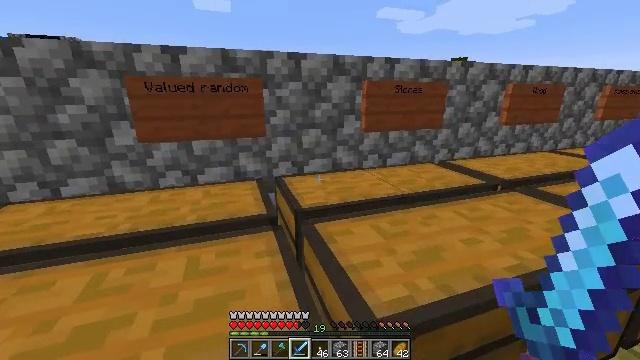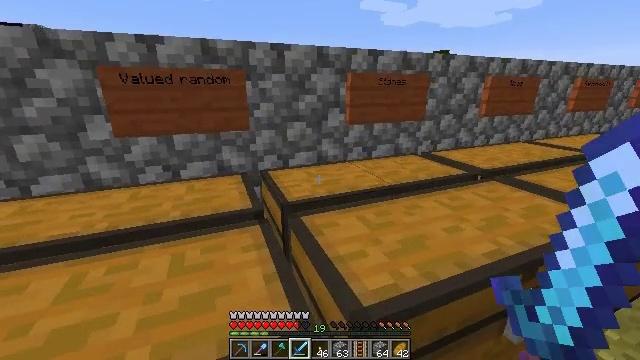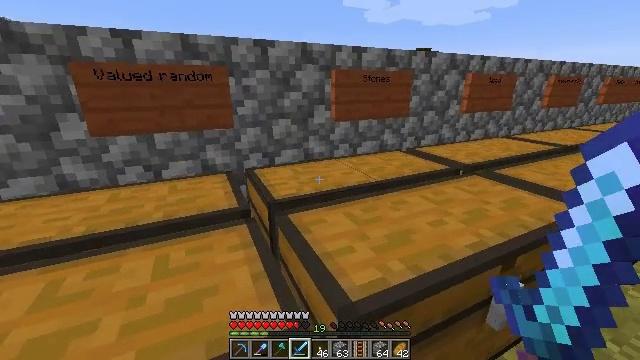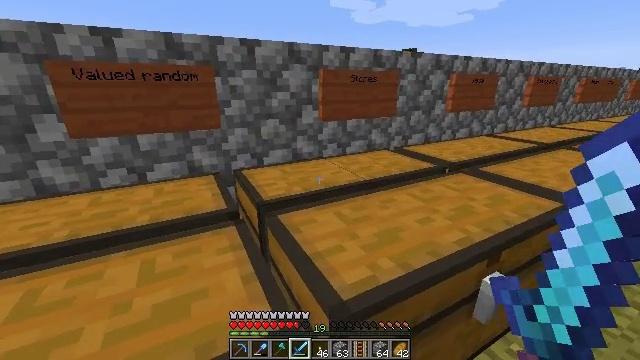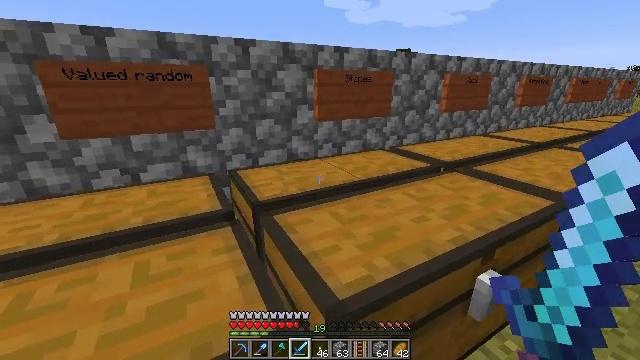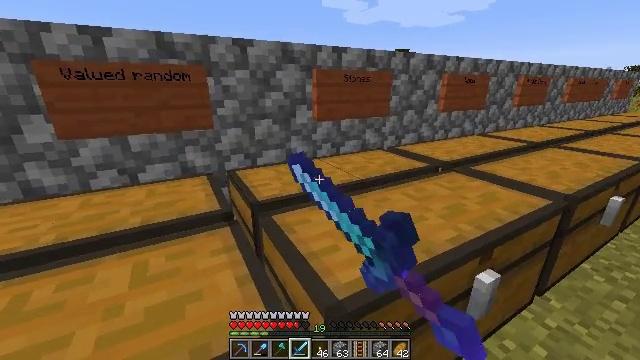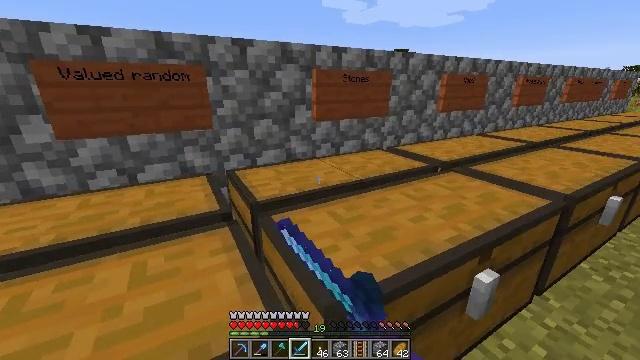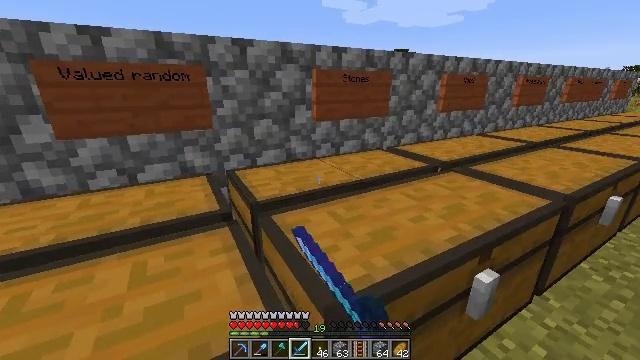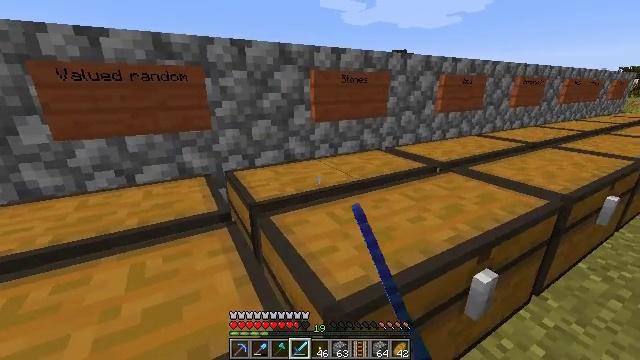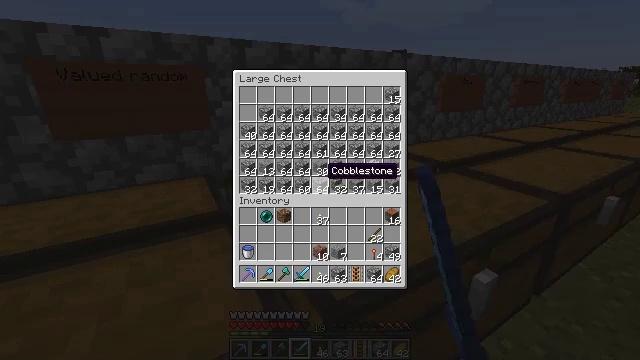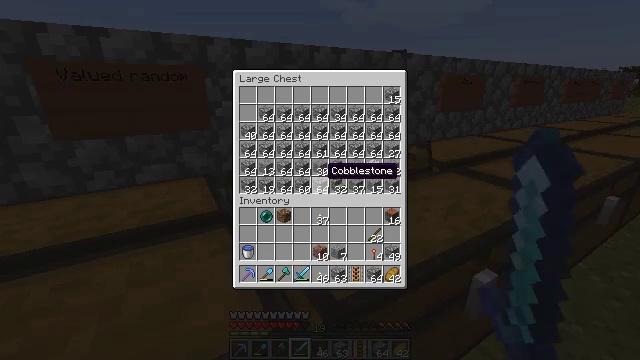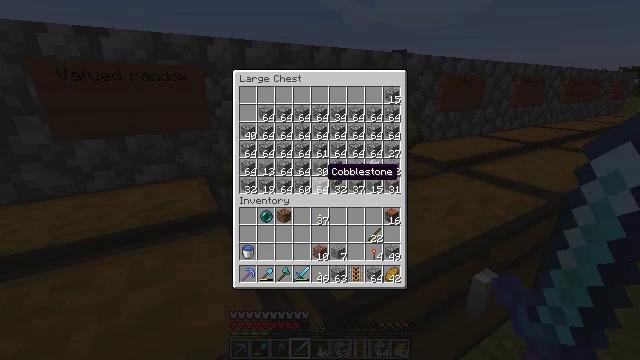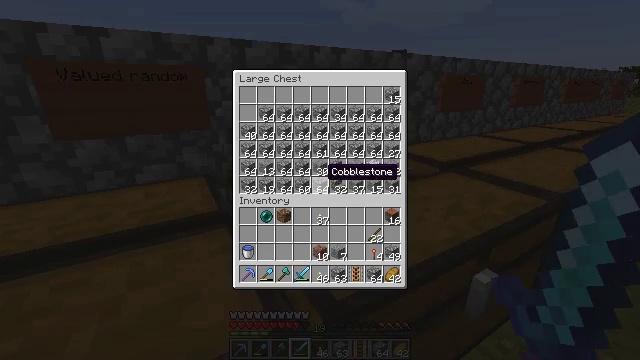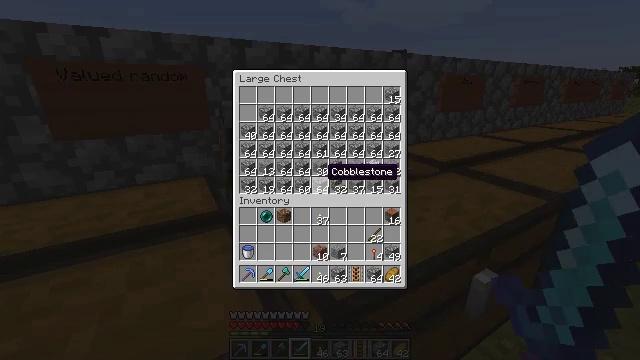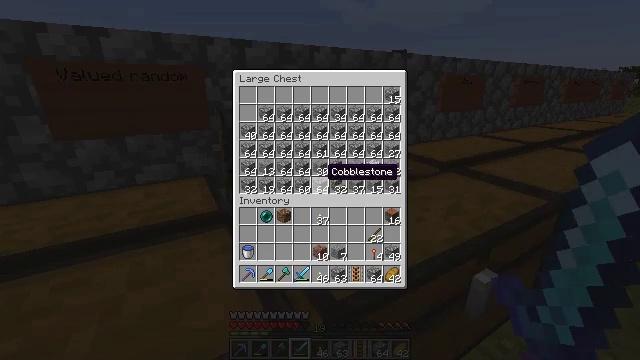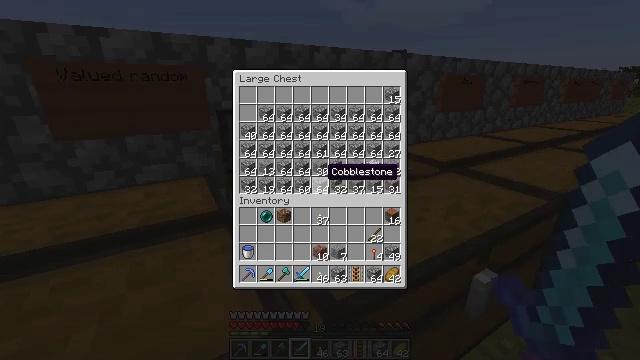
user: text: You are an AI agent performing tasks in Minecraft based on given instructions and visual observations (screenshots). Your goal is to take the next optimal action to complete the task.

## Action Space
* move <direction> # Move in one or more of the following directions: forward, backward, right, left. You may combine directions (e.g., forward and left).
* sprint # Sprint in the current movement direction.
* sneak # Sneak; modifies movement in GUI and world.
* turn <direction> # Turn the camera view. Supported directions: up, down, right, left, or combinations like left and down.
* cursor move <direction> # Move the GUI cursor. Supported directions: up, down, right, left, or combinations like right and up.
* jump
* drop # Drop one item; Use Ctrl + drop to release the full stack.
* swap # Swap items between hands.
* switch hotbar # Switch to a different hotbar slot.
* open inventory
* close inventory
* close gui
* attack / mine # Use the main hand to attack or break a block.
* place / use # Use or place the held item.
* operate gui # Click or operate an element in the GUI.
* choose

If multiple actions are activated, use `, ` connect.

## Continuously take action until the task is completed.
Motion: motion action
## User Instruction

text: Remove a granite from the inventory.
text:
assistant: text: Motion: turn right and down
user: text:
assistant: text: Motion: turn right
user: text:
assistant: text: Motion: turn right
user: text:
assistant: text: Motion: turn right, use / place
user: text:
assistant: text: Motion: use / place
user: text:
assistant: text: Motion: use / place
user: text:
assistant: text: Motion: use / place
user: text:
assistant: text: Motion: no_op
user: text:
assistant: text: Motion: open gui
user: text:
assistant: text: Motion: no_op
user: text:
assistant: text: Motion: no_op
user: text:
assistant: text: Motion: no_op
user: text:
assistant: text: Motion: no_op
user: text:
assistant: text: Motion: no_op
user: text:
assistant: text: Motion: no_op
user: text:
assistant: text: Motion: no_op
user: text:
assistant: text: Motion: no_op
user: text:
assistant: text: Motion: cursor move left
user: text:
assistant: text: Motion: cursor move left
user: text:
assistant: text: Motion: turn left, close gui
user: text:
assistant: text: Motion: turn left
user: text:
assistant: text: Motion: use / place
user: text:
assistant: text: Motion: use / place
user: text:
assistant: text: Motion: use / place
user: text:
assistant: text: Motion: no_op
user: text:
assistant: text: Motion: no_op
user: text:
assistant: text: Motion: open gui
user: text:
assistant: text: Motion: no_op
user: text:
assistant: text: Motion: no_op
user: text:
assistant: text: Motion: no_op